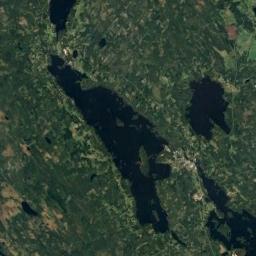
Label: lake